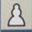
Piece: wP